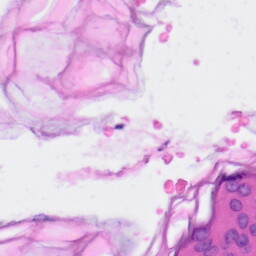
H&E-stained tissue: Skin